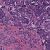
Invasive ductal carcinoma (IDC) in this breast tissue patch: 1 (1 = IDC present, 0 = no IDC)